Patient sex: M
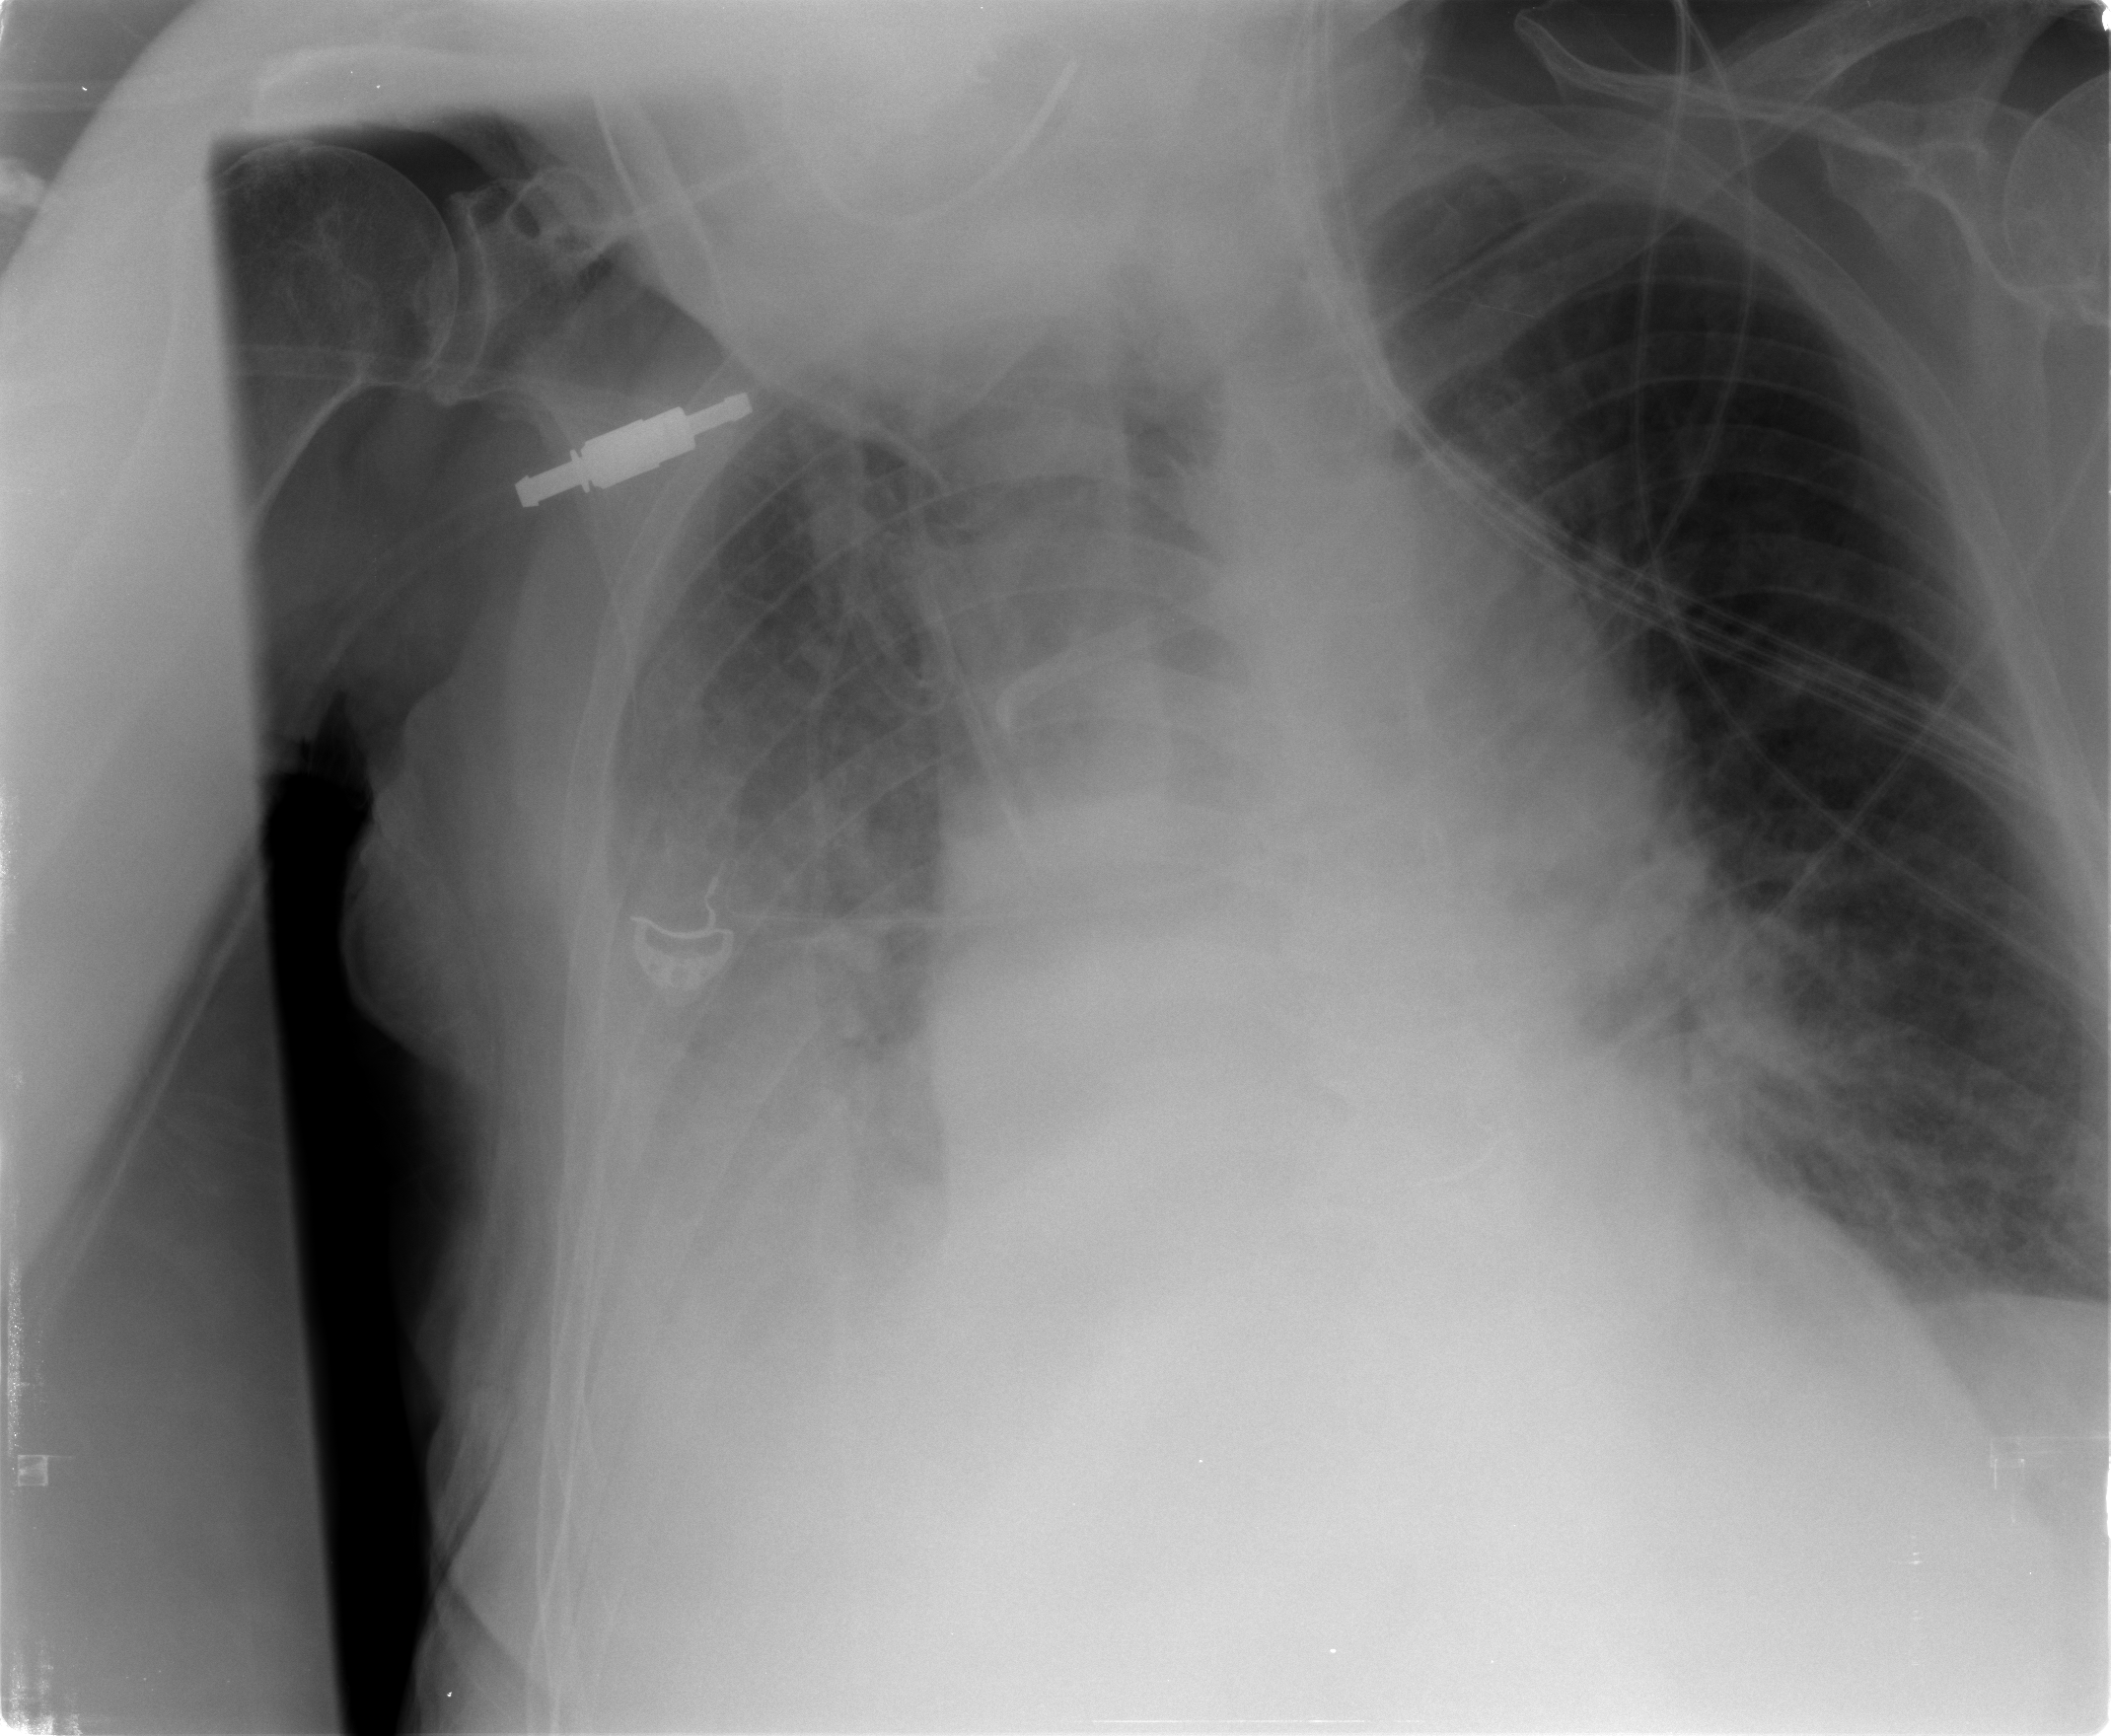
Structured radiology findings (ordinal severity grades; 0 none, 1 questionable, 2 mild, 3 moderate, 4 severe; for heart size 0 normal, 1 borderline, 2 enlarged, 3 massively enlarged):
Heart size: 2
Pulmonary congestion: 0
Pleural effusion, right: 3
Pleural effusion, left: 1
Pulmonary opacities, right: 0
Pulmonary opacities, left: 0
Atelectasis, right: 3
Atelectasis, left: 2